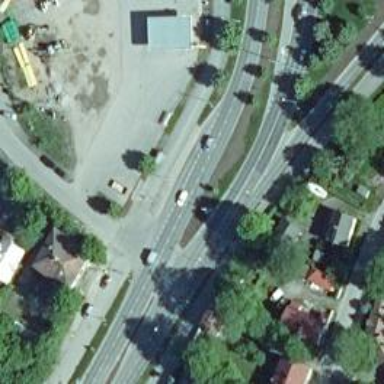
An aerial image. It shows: Primary road with asphalt surface.